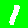
Digit: 1